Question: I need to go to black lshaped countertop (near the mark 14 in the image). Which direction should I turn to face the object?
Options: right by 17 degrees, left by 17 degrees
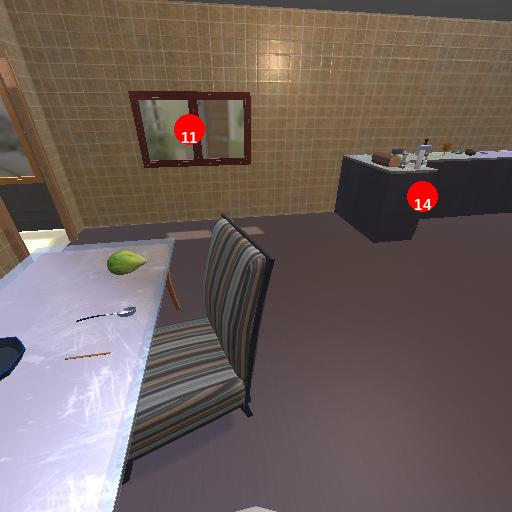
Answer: right by 17 degrees